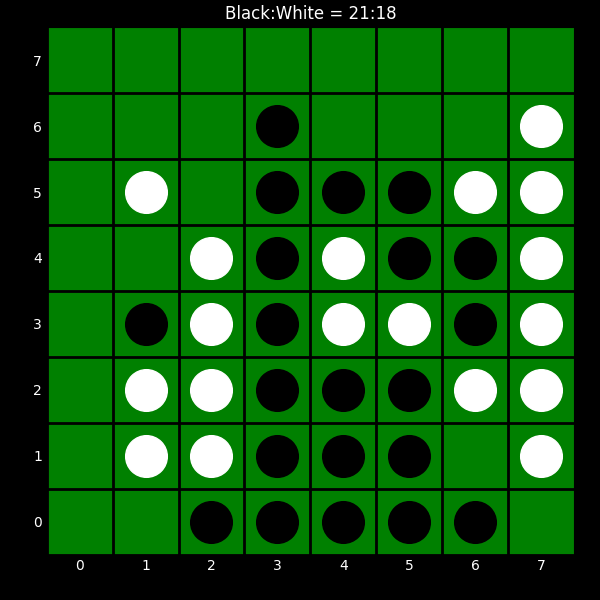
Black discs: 21
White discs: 18